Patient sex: M
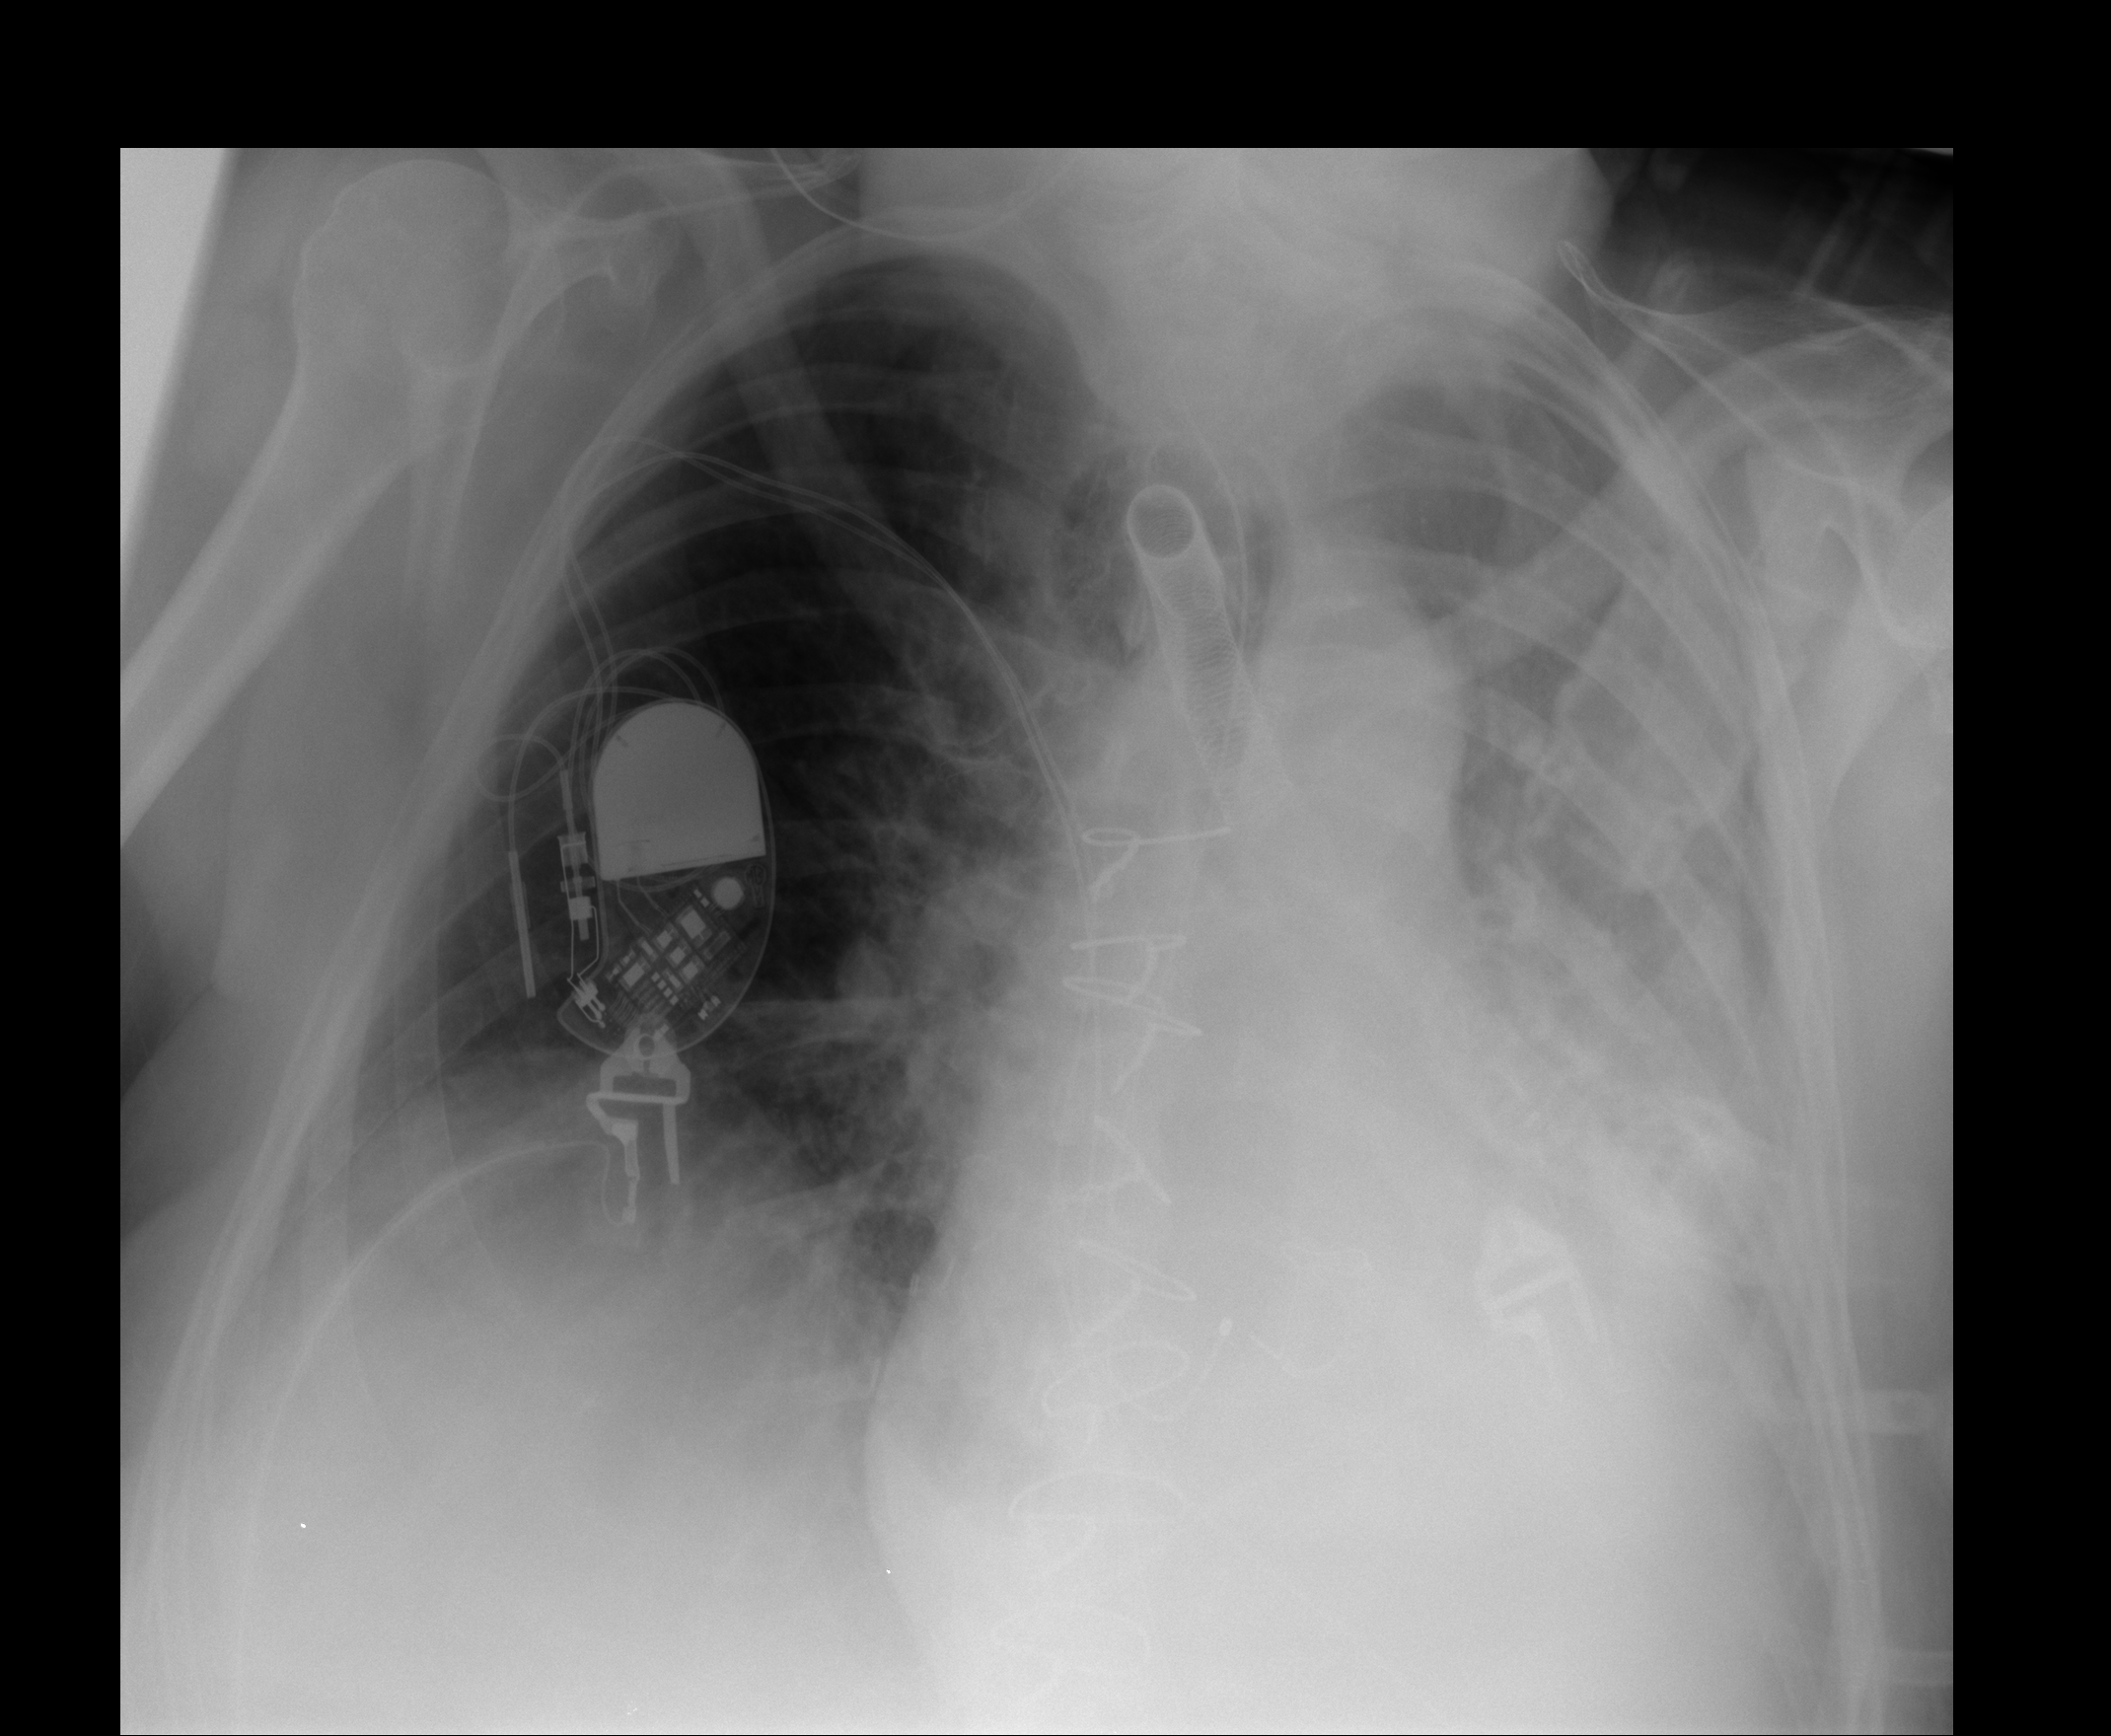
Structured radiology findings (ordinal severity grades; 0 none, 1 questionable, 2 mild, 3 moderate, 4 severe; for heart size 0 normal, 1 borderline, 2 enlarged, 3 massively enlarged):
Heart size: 2
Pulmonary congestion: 0
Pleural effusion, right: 0
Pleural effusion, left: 2
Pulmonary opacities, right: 0
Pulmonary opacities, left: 1
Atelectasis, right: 2
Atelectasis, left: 3